Aerial crown-view tile of a tropical tree (Barro Colorado Island, Panama), acquired 20250512:
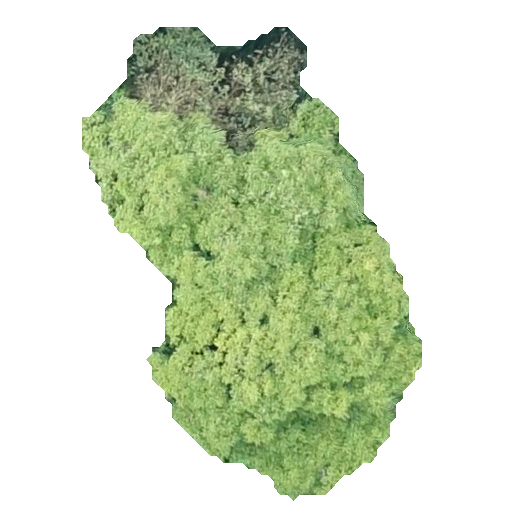
Species: Astronium graveolens
GBIF accepted scientific name: Astronium graveolens
Crown area: 147.472 m²